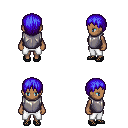
a pixel art fantasy rpg character, female body template, human, dark skin, steel chest armor, white pants, blue plain hairstyle, ghillies, four views (front, back, left, right), 2x2 character sprite sheet, small pixel art, hard edges, no anti-aliasing